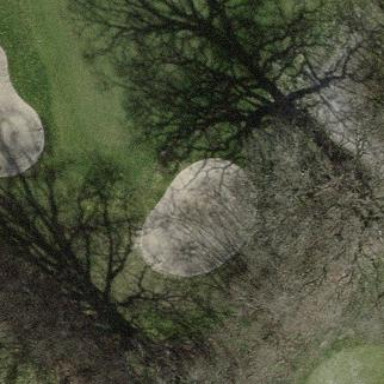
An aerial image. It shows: Golf bunker.